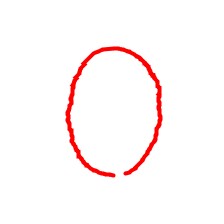
Shape: circle